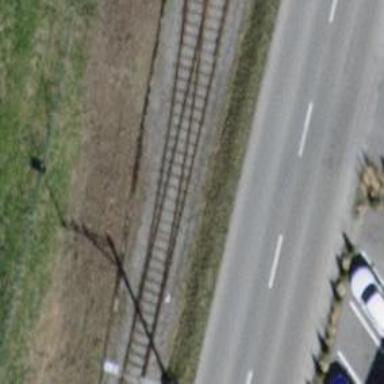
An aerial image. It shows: Single-track railway spur.